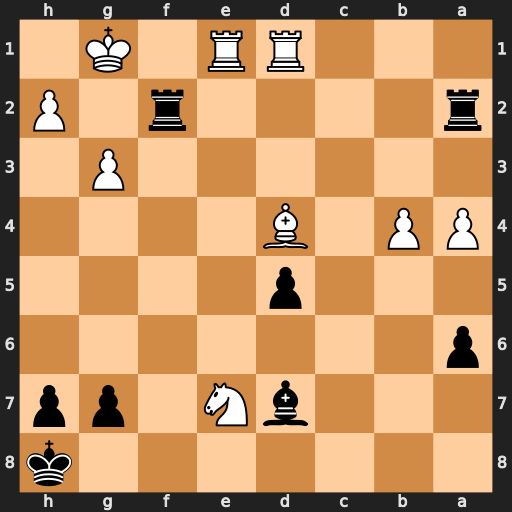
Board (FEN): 7k/3bN1pp/p7/3p4/PP1B4/6P1/r4r1P/3RR1K1
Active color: b
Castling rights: -
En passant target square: -
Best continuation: Rg2+ Kf1 Bh3 Ng6+ hxg6